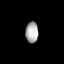
Tissue: lung
Cell type: Endothelial cells
Senescence score: 0.6186
Nuclear area (px): 268
Mean DAPI intensity: 168.22